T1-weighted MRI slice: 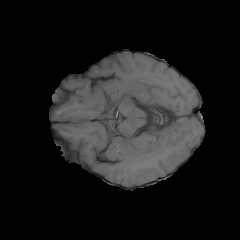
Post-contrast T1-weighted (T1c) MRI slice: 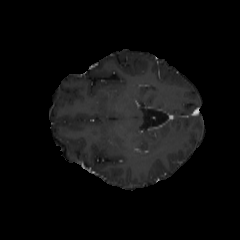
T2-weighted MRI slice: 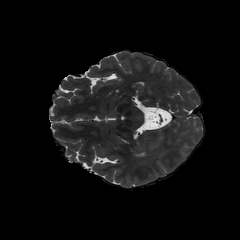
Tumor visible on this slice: no